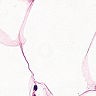
Metastatic tissue present: yes